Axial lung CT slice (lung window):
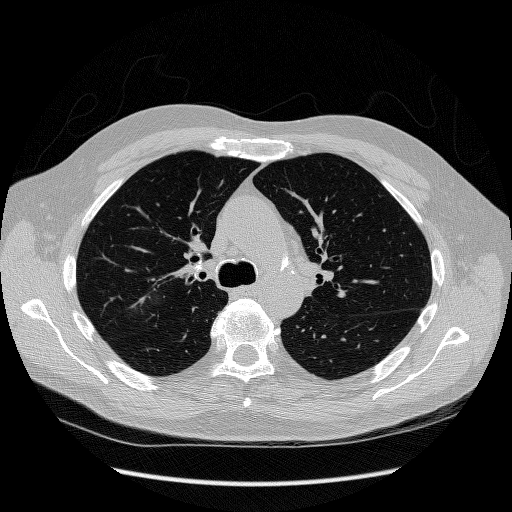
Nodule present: no